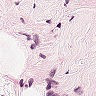
Metastatic tissue present: no